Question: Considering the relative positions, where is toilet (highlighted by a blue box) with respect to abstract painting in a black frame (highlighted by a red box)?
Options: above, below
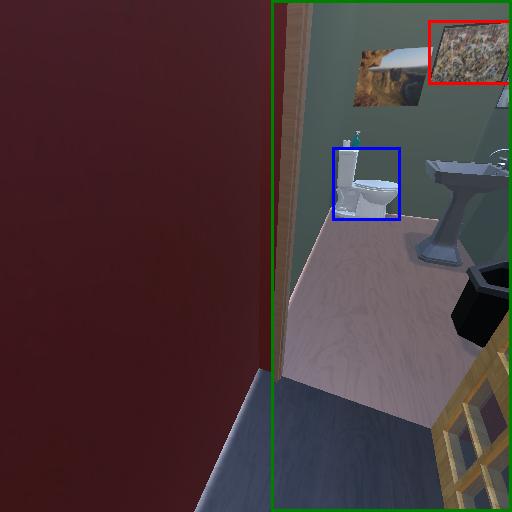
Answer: above